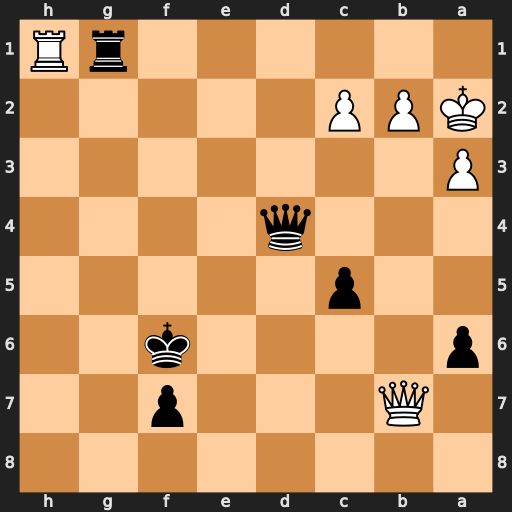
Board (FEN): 8/1Q3p2/p4k2/2p5/3q4/P7/KPP5/6rR
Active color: b
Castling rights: -
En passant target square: -
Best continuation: Qc4+ Qb3 Qxb3+